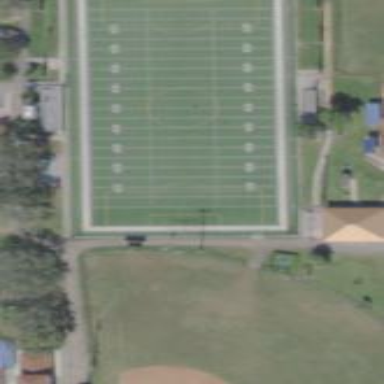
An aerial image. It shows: Pitch with artificial turf for American football and soccer activities.